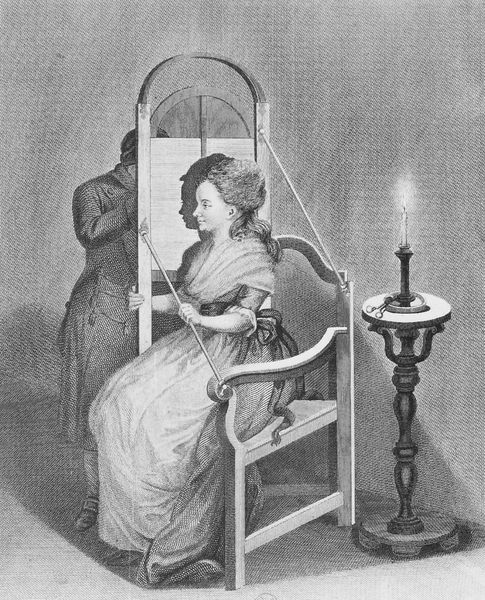
Titel: Maschine zum bequemen Verfertigen von Schattenrissen, nach J. K. Lavater: Essai sur la physiognomonie
Künstler: Johann Kaspar Lavater
Institution: Paris, Bibliothèque Nationale
Schlagwörter: mann, schatten, sitzen, fenster, frau, haar, kleid, licht, profil, raum, stuhl, tisch, zeichnung, schirm, rock, schleife, faru, mantel, stock, modell, kerze, maler, gehrock, schnalle, schere, gerüst, flamme, künstler, schuh, schattenriss, scherenschnitt, kerzenhalter, zeichnen, ständer, zeichner, stuh